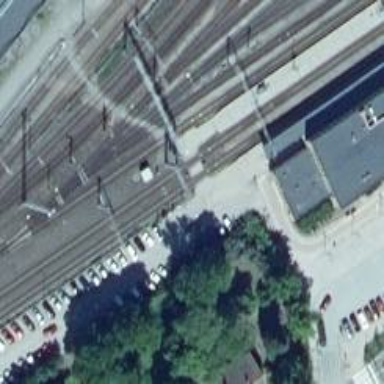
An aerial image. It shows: Railway crossing with lights.